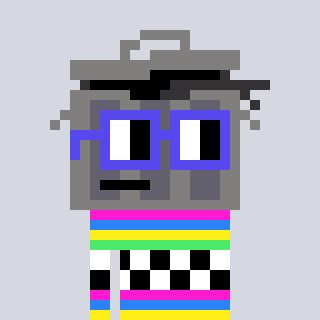
a pixel art character with square blue glasses, a trashcan-shaped head and a grayscale-colored body on a cool background